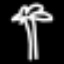
Label: palm tree